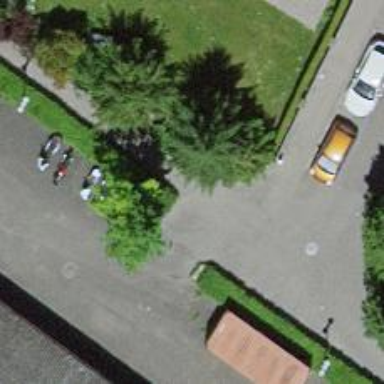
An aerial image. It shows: Bollard.